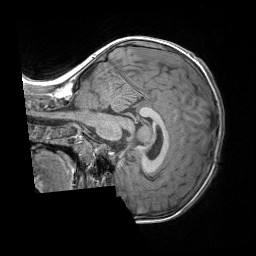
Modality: T1w
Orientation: sagittal
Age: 8
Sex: male
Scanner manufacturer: siemens
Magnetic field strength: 3 T
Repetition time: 1.65 s
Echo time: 0.00203 s